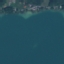
Label: SeaLake